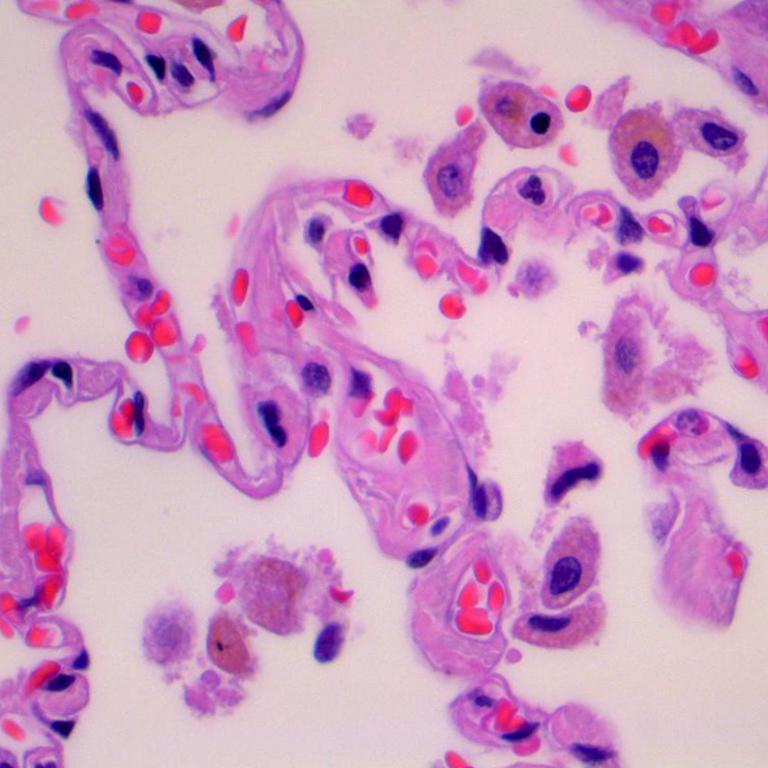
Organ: lung
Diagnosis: benign